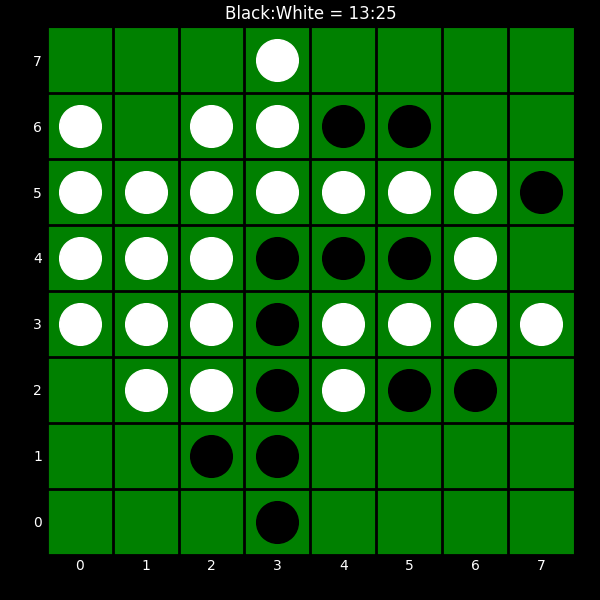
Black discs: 13
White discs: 25